Question: I am trying to pull the link for the latest droplist from <URL>
If you right click on latest and click inspect, you see this:

That link will change every week, so I am trying to pull it from that page.
When I do
'''
import requests
from bs4 import BeautifulSoup
url = "https://www.supremecommunity.com/season/spring-summer2020/droplists/"
r = requests.get(url)
soup = BeautifulSoup(r.text,"html.parser")
my_data = soup.find('div', attrs = {'id': 'box-latest'})
'''
I get:
'''
div class="col-sm-4 col-xs-12 app-lr-pad-2" id="box-latest">
<a class="block" href="/season/spring-summer2020/droplist/2020-03-26/">
<div class="feature feature-7 boxed text-center imagebg boxedred sc-app-boxlistitem" data-overlay="7">
<div class="empty-background-image-holder">
<img alt="background" src=""/>
</div>
<h2 class="pos-vertical-center">Latest</h2>
</div>
</a>
</div>
'''
How can I just pull the '"/season/spring-summer2020/droplist/2020-03-26/"' part out?
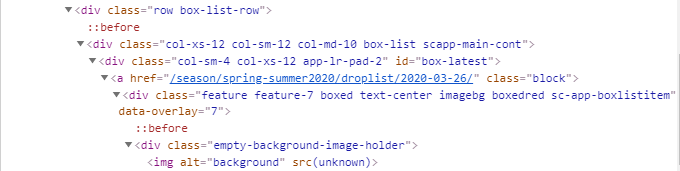
Answer: '''
import requests
from bs4 import BeautifulSoup
r = requests.get(
"https://www.supremecommunity.com/season/spring-summer2020/droplists/")
soup = BeautifulSoup(r.content, "html.parser")
print(soup.find("div", id="box-latest").contents[1].get("href"))
'''
Output:
'''
/season/spring-summer2020/droplist/2020-03-26/
'''